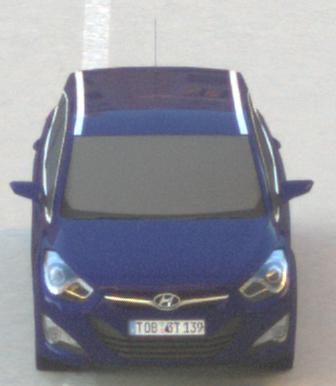
Make: Hyundai
Model: i40 Kombi 1.6 GDI
Detailed model: i40 (VF) Kombi
Model produced from: 2012/08
Model produced until: 2013/09
Doors: 5
Color: blue
Road condition: dry road
Daytime: sunrise or sunset
Contrast: medium contrast